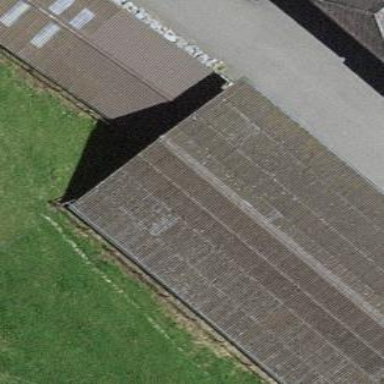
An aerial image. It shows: Shed.